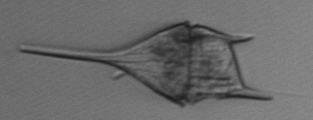
Label: Tripos_lineatus